Question: I have one data table (tab separated) as follows.
data.csv
'''
A B C
<PHONE> <PHONE> <PHONE>
0.12037 <PHONE> <PHONE>
0.<PHONE> <PHONE> <PHONE>
0.990741 0.976837 0.059442
0.99537 0.997404 <PHONE>
0.99537 0.997404 <PHONE>
0.<PHONE> <PHONE> <PHONE>
0.986111 0.975839 <PHONE>
0.12963 <PHONE> <PHONE>
0.<PHONE> 0.<PHONE> <PHONE>
0.865741 0.876597 <PHONE>
0.865741 0.870807 <PHONE>
'''
How can i plot multiseries data in one histogram as explained below.
'''
data<-read.table("C:/Users/User/Desktop/data.csv",header=T)
hist(data$A)
hist(data$B)
hist(data$C)
'''
how can i merge these three histogram together in a way that i can see three diffrernt series together in different colors in one plot?
Sample output:

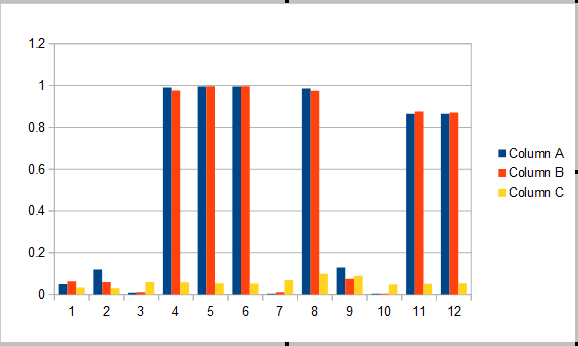
Answer: Here are two ways. In base R:
'''
barplot(t(as.matrix(data)),beside=TRUE,
col=c("red","green","blue"),names=rownames(data))
'''

Using 'ggplot'.
'''
library(ggplot2)
library(reshape2)
gg <- melt(data.frame(id=rownames(data),data),id="id")
gg$id <- factor(gg$id,levels=unique(gg$id))
ggplot(gg,aes(x=id,y=value,fill=variable))+geom_bar(stat="identity",position="dodge")
'''

The 'ggplot' approach, which ultimately is much more flexible, is also more work. You have to add a column based on the row names (or a sequence '1:nrow(data)', if you prefer), and convert the data from wide to long format (as in the other answer). But you're still not done: 'ggplot' converts the id's to a factor and then orders them alphabetically, so the groups are, e,g, 1, 10, 11, 12, 2, 3, ... You don't want that, so you have to reorder the factor first, and then plot.